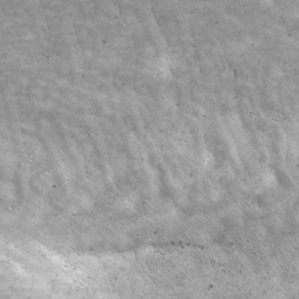
Label: non_frost